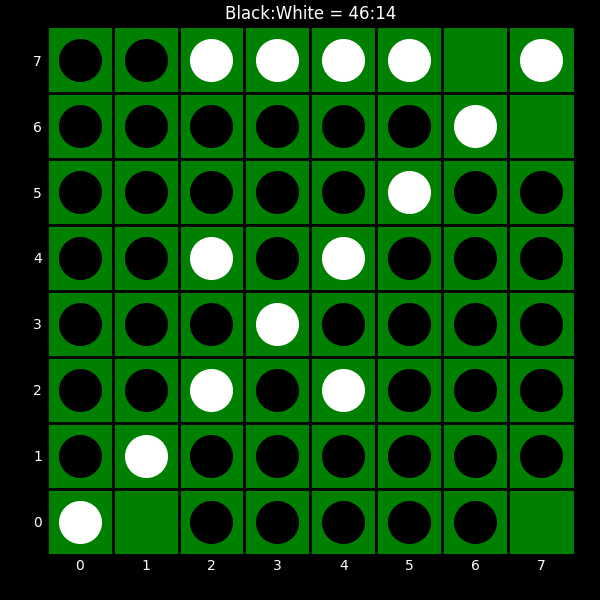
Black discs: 46
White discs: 14